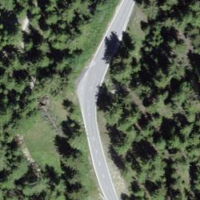
EUNIS habitat code: 43
Species observed at this site:
Plantago media